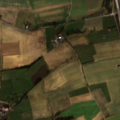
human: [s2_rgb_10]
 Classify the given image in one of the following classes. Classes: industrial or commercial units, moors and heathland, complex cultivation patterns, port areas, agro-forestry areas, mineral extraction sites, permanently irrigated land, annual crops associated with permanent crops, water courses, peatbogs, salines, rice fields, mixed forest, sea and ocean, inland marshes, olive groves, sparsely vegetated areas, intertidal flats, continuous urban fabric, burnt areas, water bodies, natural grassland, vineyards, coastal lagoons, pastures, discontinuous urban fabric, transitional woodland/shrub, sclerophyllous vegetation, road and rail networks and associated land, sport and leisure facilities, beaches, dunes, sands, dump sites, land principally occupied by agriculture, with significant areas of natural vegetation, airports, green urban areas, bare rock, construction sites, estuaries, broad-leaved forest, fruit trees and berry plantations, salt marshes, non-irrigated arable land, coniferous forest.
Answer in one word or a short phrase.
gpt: non-irrigated arable land, pastures, complex cultivation patterns